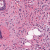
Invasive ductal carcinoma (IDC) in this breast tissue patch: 0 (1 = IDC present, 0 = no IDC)